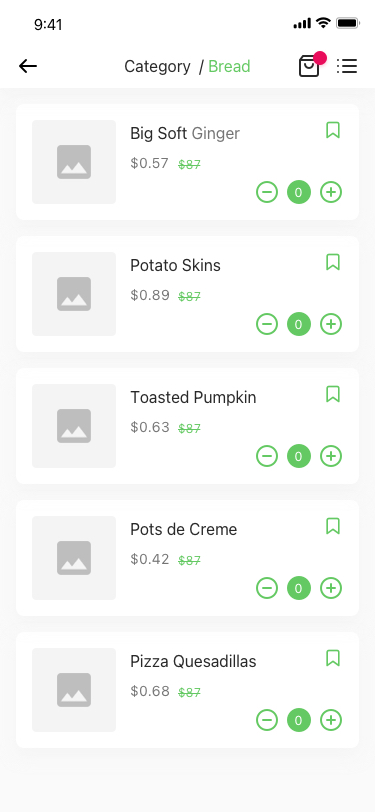
Text in this UI design:
Pizza Quesadillas
$87
$0.68
0
Pots de Creme
$87
$0.42
0
Toasted Pumpkin
$87
$0.63
0
Potato Skins
$87
$0.89
0
Big Soft Ginger
$87
$0.57
0
Category  / Bread